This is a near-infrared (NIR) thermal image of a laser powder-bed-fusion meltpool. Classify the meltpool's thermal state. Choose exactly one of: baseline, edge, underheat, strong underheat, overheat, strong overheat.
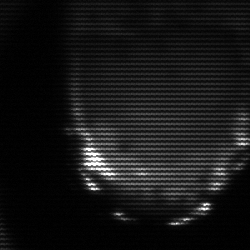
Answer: edge